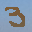
Label: 3